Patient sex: M
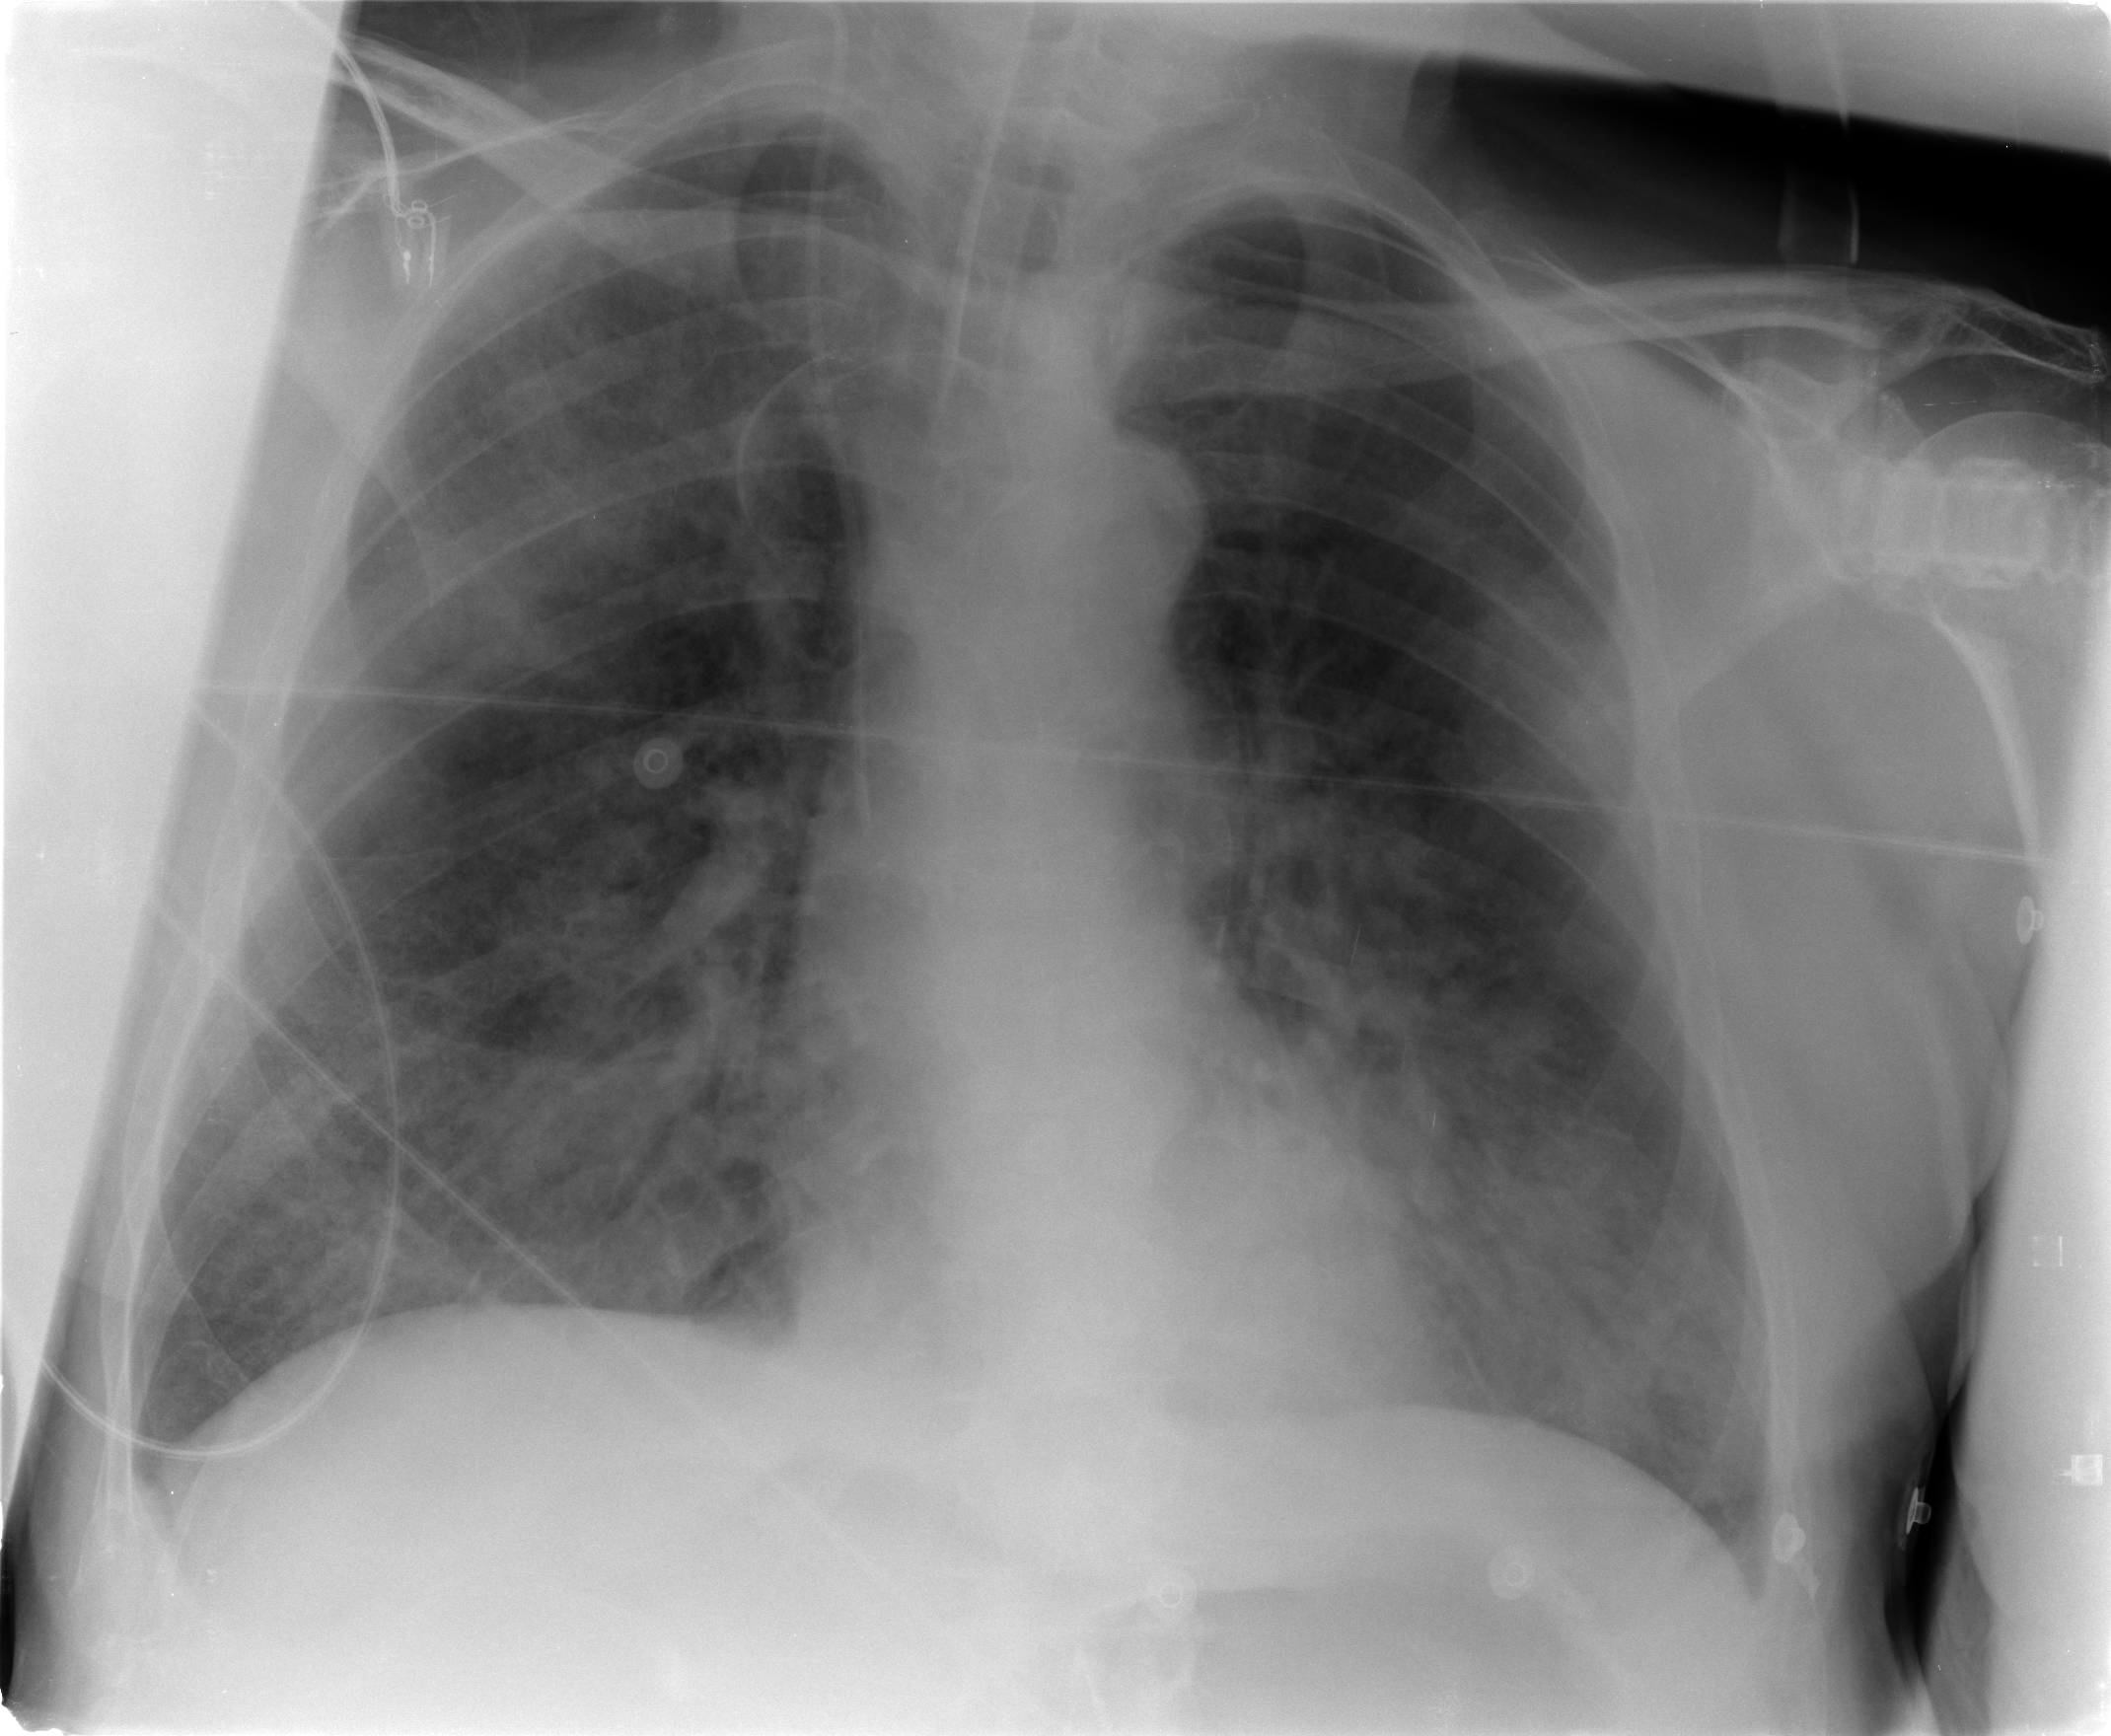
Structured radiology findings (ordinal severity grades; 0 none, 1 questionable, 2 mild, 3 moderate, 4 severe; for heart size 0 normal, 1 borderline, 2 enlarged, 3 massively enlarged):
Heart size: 0
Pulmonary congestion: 3
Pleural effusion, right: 0
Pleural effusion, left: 0
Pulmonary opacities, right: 3
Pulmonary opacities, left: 3
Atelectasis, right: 2
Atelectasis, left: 2